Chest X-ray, PA view. Patient: 41 years old, sex M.
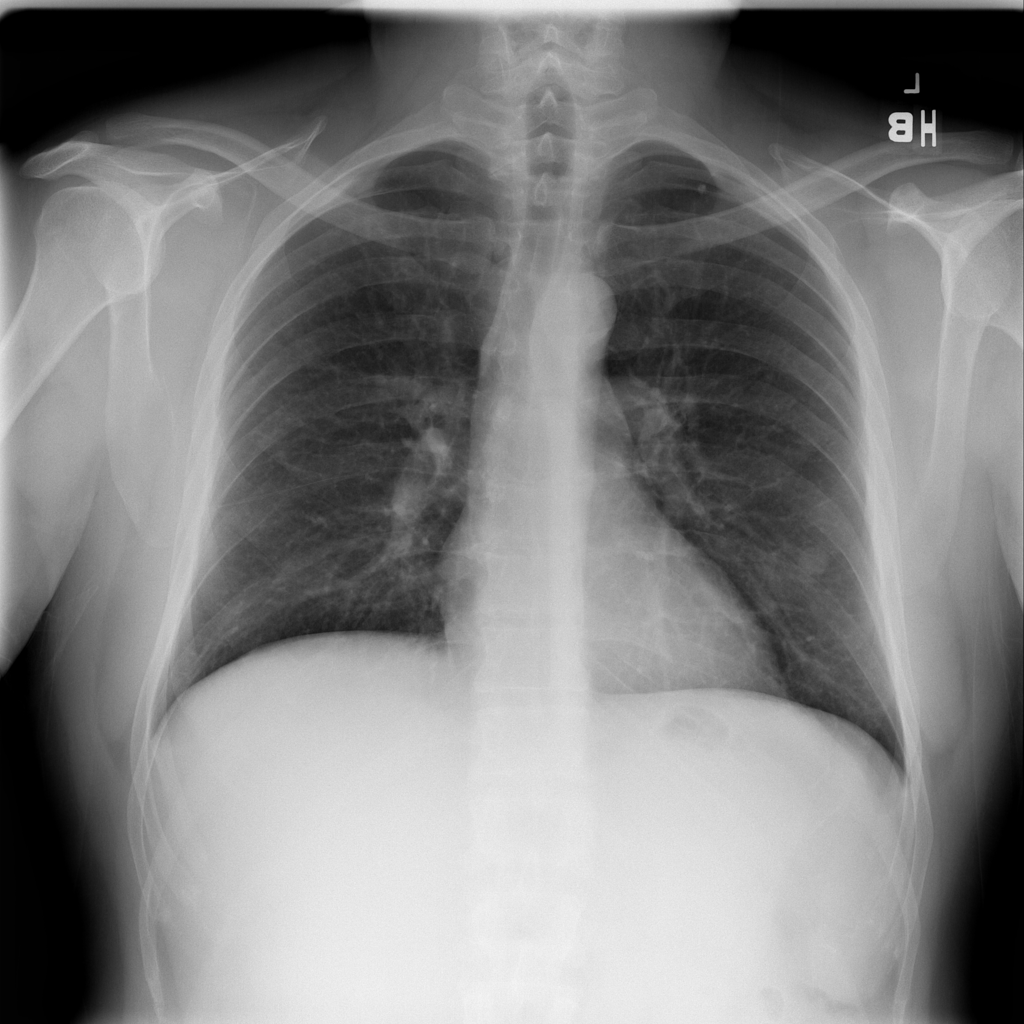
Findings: No Finding